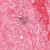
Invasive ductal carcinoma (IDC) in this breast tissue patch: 0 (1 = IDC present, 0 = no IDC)